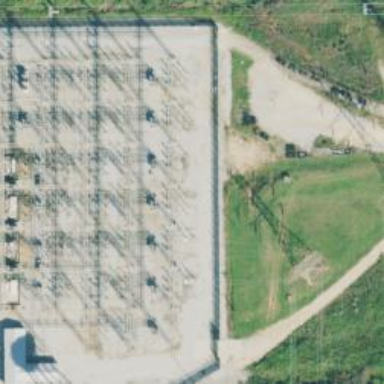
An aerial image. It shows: Switch used for power control.